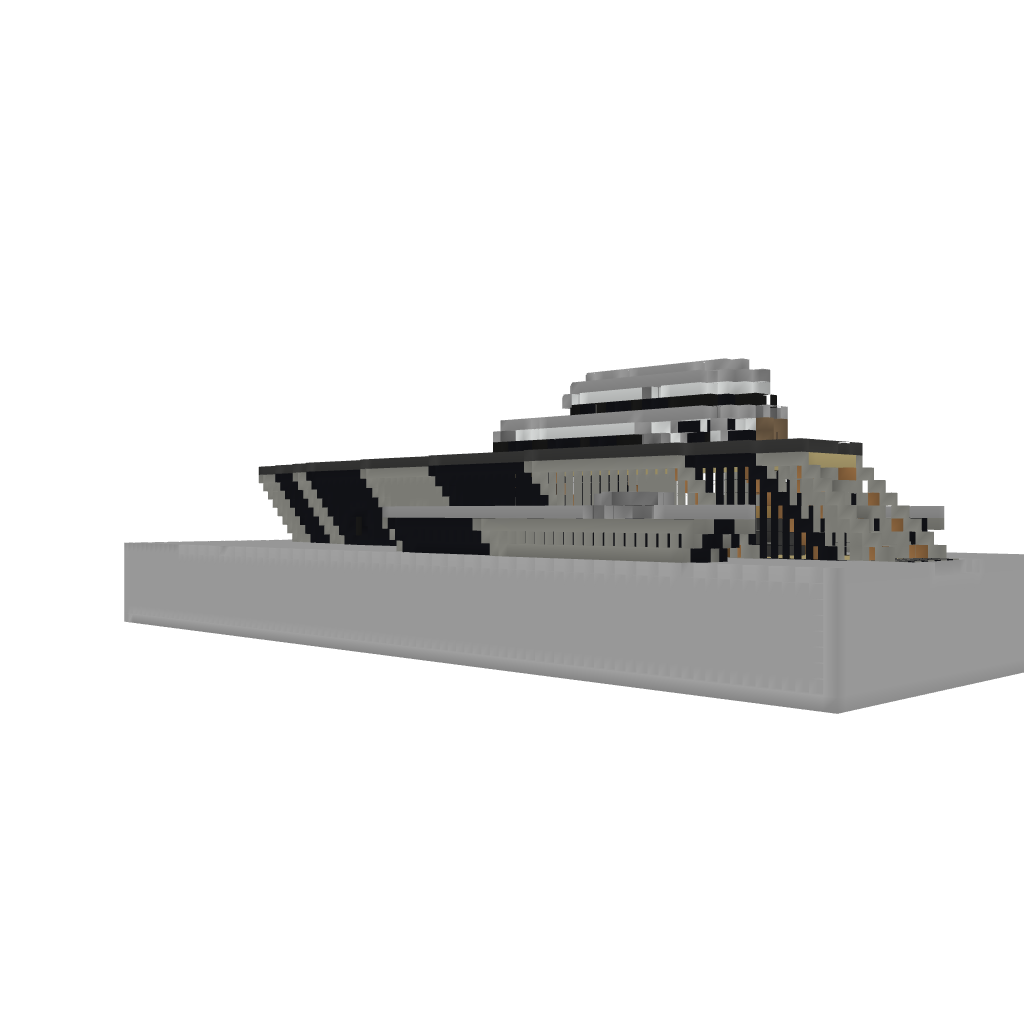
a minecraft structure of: Yacht